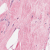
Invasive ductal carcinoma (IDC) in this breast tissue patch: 0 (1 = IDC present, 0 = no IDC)